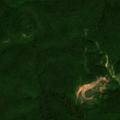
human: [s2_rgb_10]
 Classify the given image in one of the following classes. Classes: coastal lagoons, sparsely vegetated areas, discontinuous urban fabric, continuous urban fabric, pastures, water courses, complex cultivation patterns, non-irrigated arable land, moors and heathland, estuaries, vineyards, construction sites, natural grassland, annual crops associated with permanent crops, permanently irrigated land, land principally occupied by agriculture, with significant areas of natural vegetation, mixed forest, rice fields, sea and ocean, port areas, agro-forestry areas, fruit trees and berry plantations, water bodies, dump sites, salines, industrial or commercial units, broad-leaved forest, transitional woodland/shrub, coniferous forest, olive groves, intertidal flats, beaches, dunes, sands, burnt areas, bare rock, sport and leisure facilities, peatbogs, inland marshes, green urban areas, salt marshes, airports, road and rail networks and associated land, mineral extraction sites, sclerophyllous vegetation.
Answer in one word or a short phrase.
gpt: broad-leaved forest